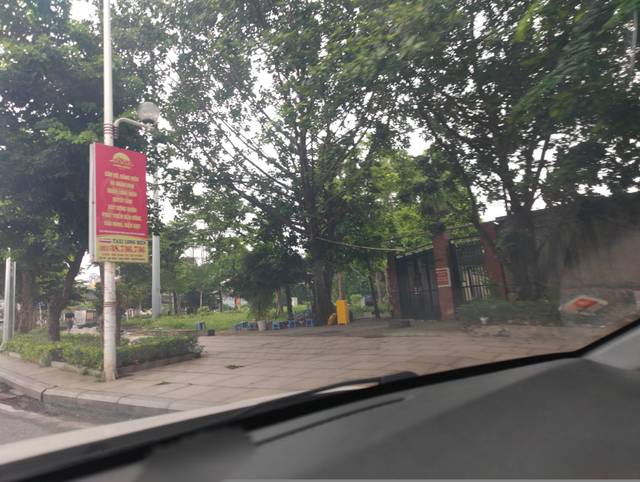
Region: Vietnam
Coordinates: 21.028, 105.897